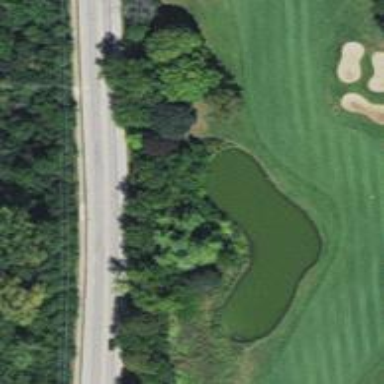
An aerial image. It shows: Golf fairway surrounded by grass.